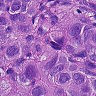
Metastatic tissue present: yes